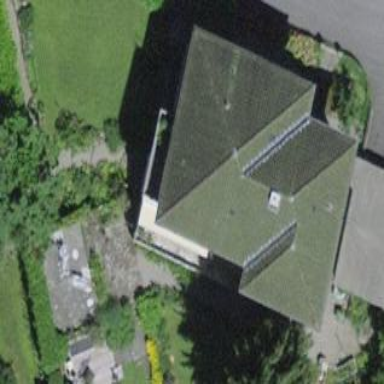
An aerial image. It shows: Hipped-roof building with apartments.